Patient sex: M
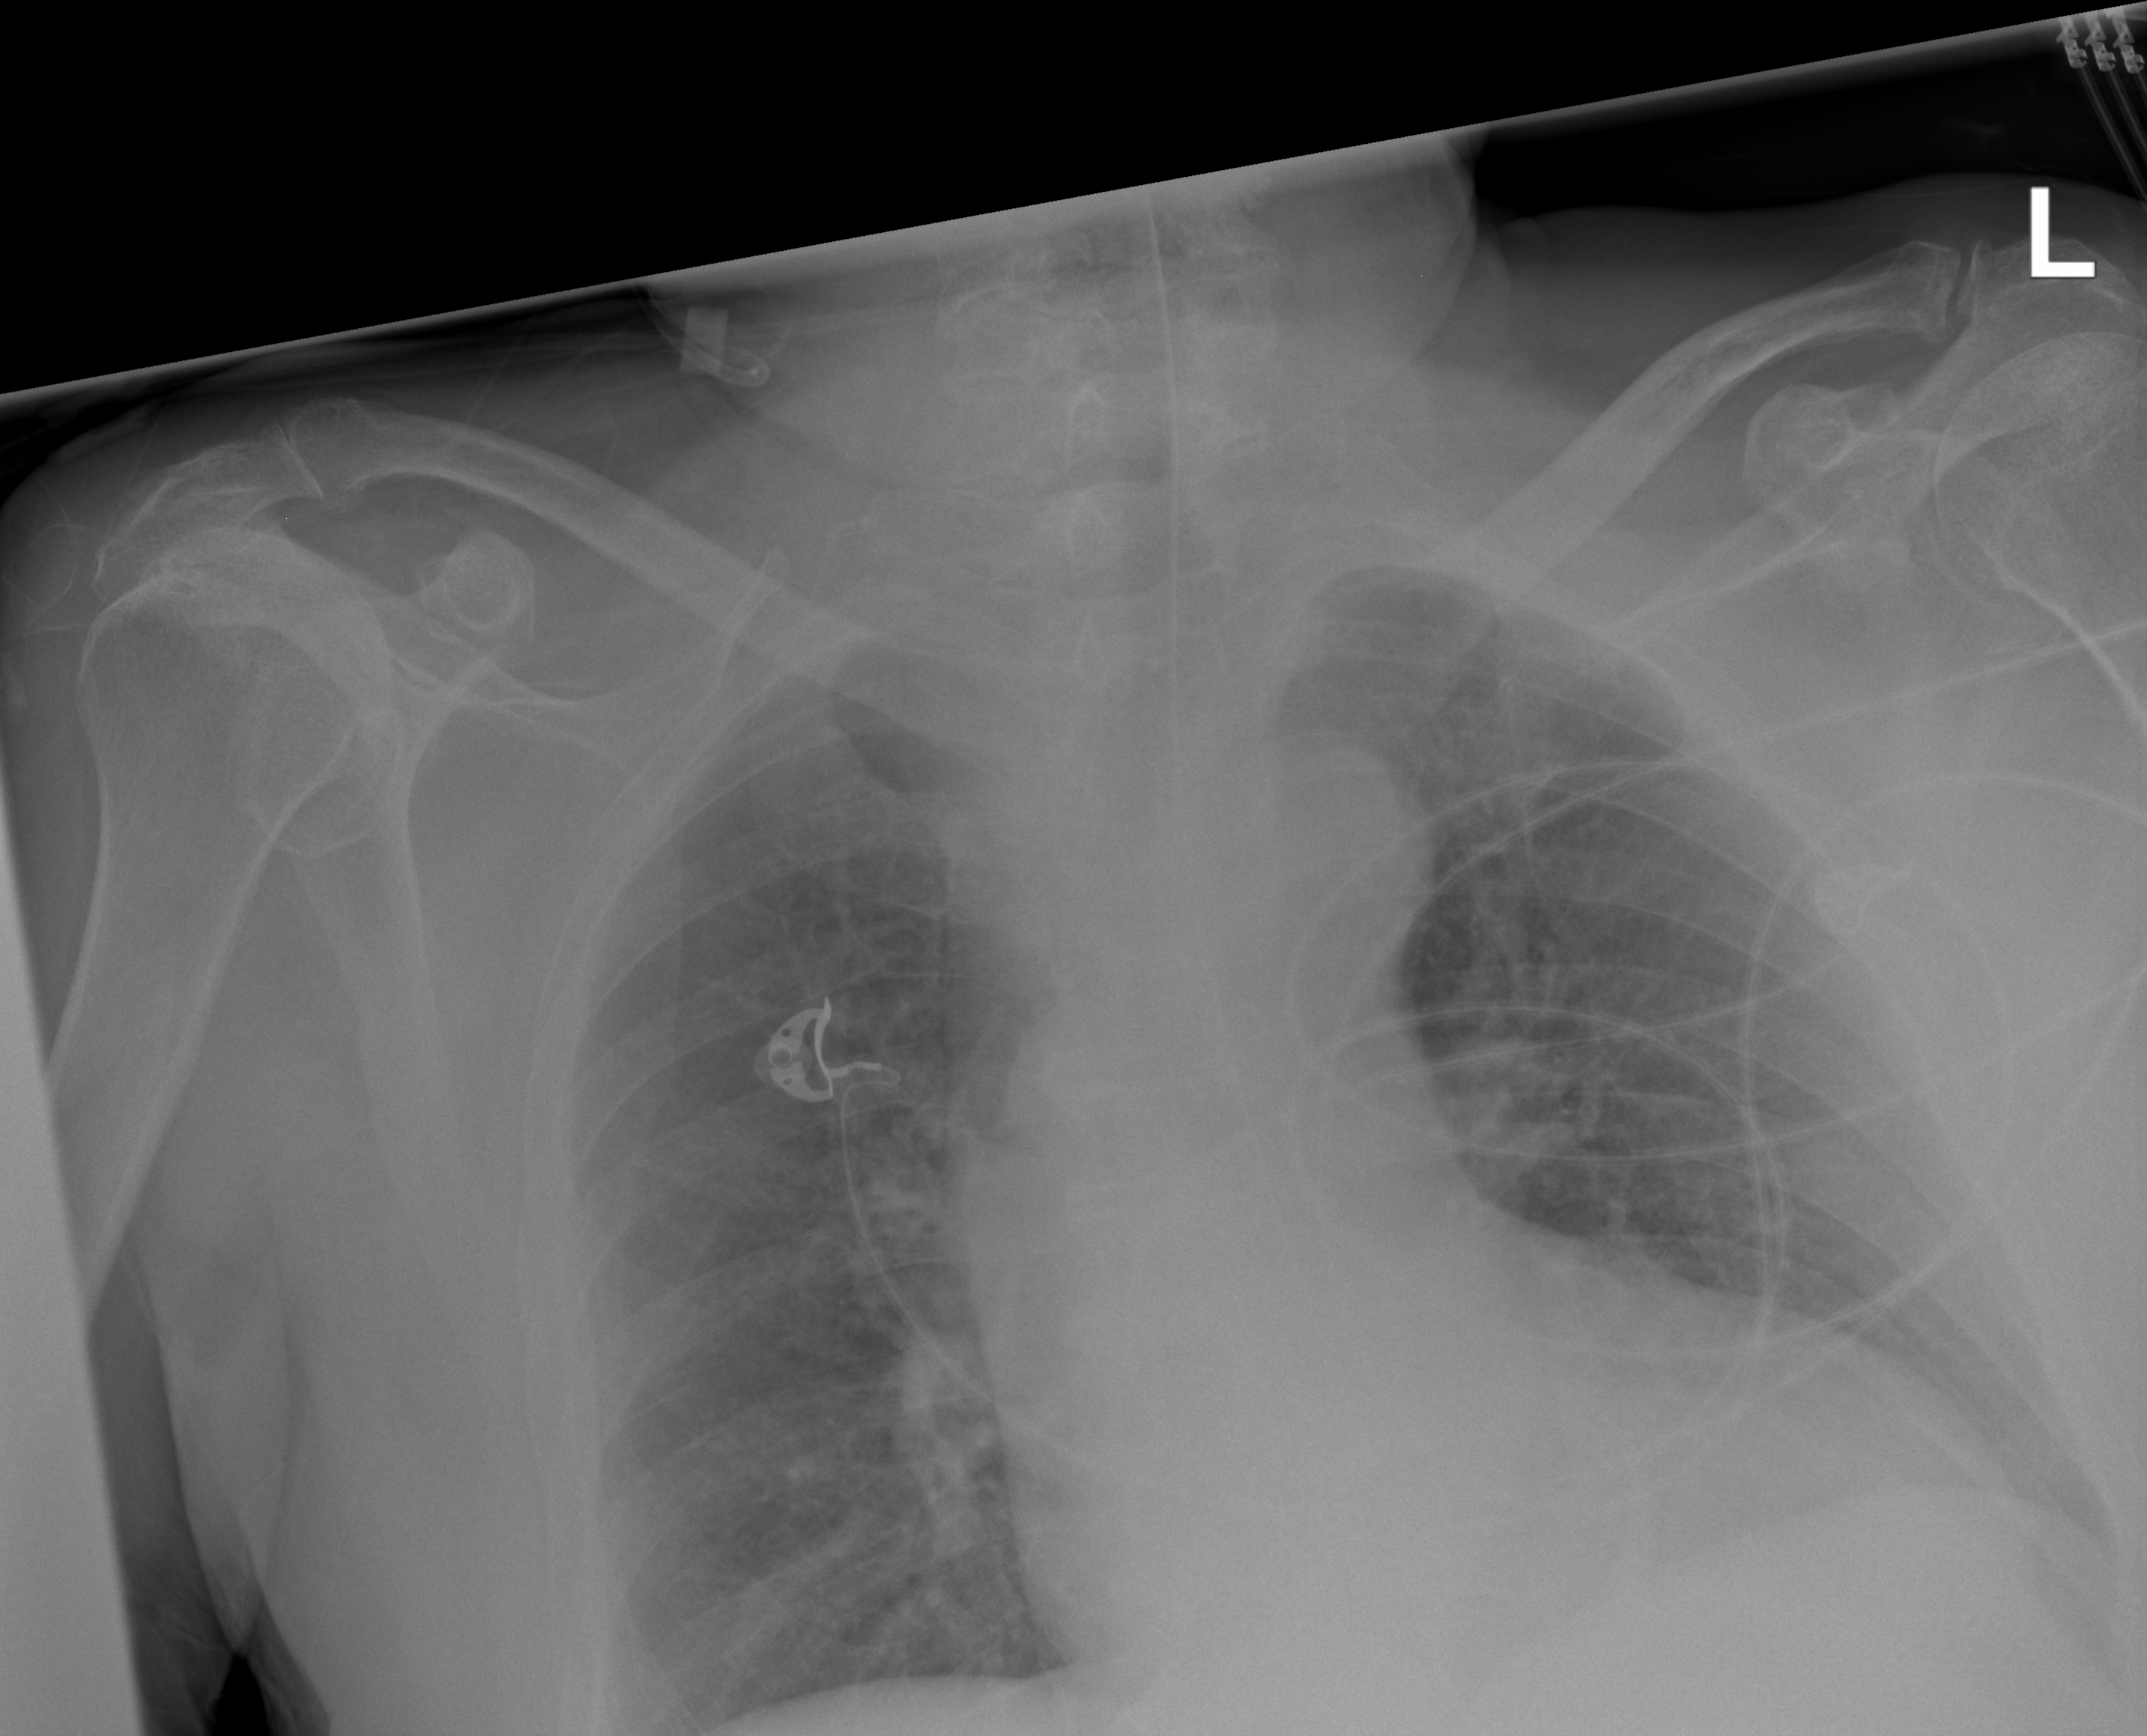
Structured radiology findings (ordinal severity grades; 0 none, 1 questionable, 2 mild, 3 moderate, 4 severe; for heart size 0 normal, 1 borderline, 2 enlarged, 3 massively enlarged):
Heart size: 0
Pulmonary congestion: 0
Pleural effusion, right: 0
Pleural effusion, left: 0
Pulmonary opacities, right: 1
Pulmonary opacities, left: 0
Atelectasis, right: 0
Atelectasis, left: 0